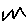
Label: zigzag